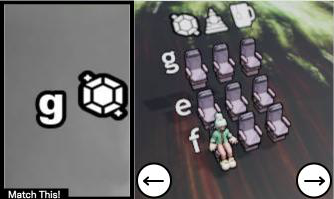
Task: seats
Answer: no